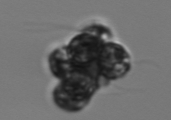
Label: Corymbellus